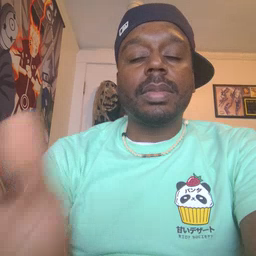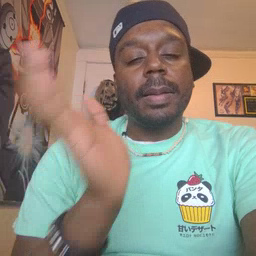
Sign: bed